Interaction volume radius: 10 \u00c5
Interaction volume height: 10 \u00c5
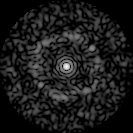
Disorder parameter: 0.8305